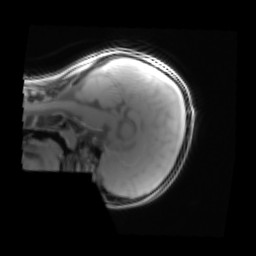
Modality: PDw
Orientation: sagittal
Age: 12
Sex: male
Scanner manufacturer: siemens
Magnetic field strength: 3 T
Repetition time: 0.25 s
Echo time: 0.00103 s